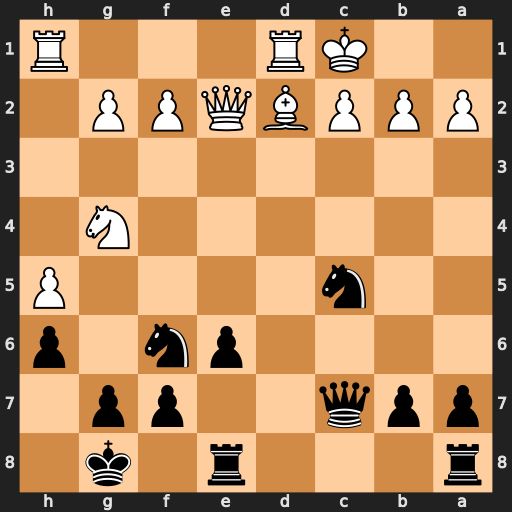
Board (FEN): r3r1k1/ppq2pp1/4pn1p/2n4P/6N1/8/PPPBQPP1/2KR3R
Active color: b
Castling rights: -
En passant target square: -
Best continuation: Nxg4 Qxg4 Nd3+ Kb1 Nxf2